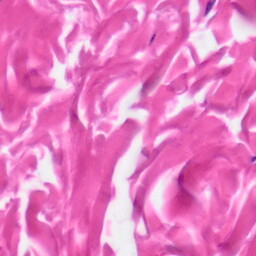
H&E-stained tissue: Skin